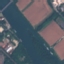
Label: River